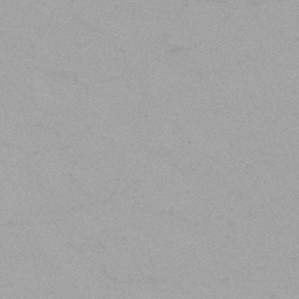
Label: frost